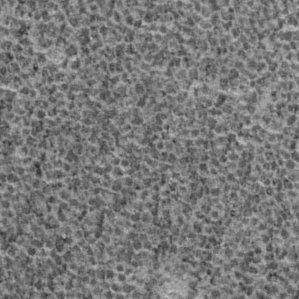
Label: frost